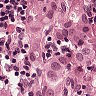
Metastatic tissue present: yes